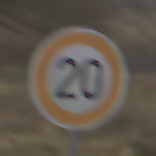
Verkehrszeichen: Geschwindigkeit20
Umgebung: Outdoor, Nature
Tageszeit: SunriseSunset
Wetter: PartlyCloudy
Licht: Natural
Jahreszeit: NotSpecified
Kontrast: MediumContrast